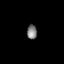
Tissue: lung
Cell type: Endothelial cells
Senescence score: 0.5967
Nuclear area (px): 142
Mean DAPI intensity: 125.042